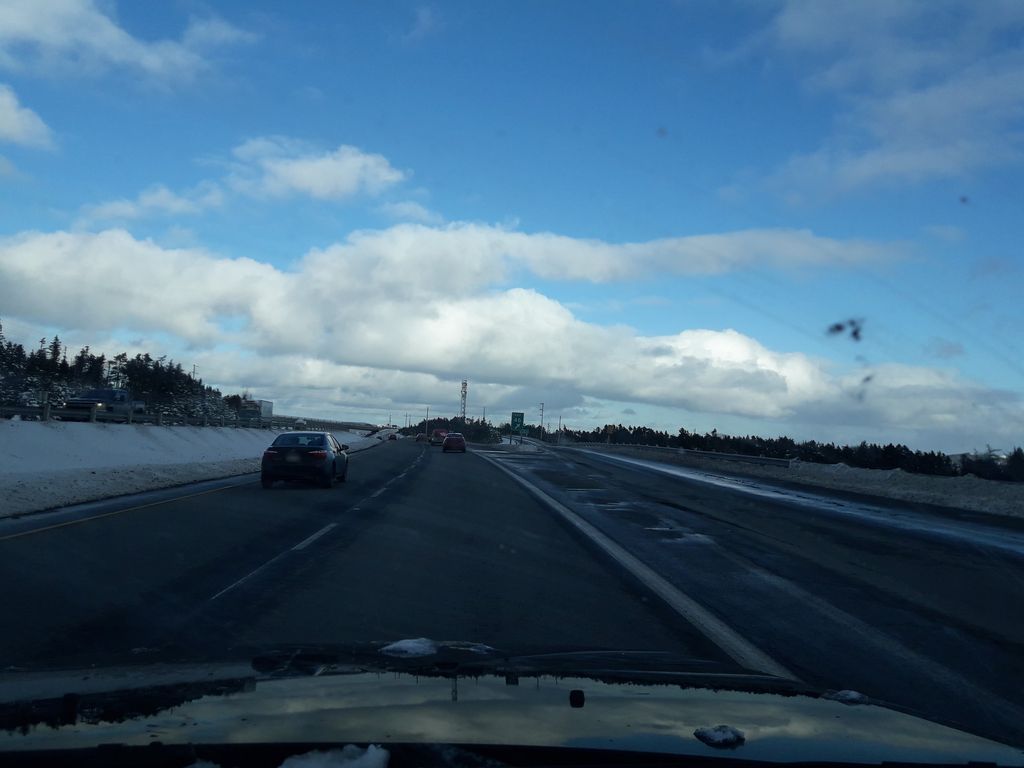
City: st_johns